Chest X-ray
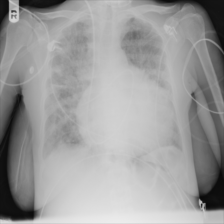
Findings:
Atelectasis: negative
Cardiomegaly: negative
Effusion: negative
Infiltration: positive
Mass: negative
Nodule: negative
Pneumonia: negative
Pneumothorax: negative
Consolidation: negative
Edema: negative
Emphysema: negative
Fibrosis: negative
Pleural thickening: negative
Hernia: negative